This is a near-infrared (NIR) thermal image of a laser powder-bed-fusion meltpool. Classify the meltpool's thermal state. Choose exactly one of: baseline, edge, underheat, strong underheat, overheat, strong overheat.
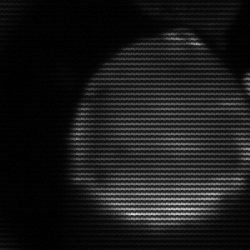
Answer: edge